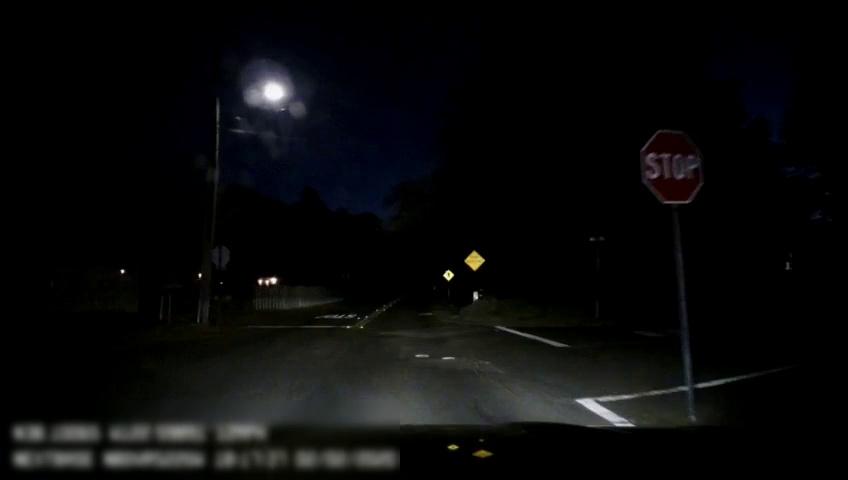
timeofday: Night
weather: Other
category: Drivable Space
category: Lanes | Opposite Lane
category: Lanes | Alternate Lane
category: Lanes | Current Lane
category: Traffic | Signs
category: Traffic | Signs
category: Traffic | Signs